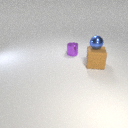
small purple metal cylinder to the left of large brown rubber cube